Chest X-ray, PA view. Patient: 29 years old, sex M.
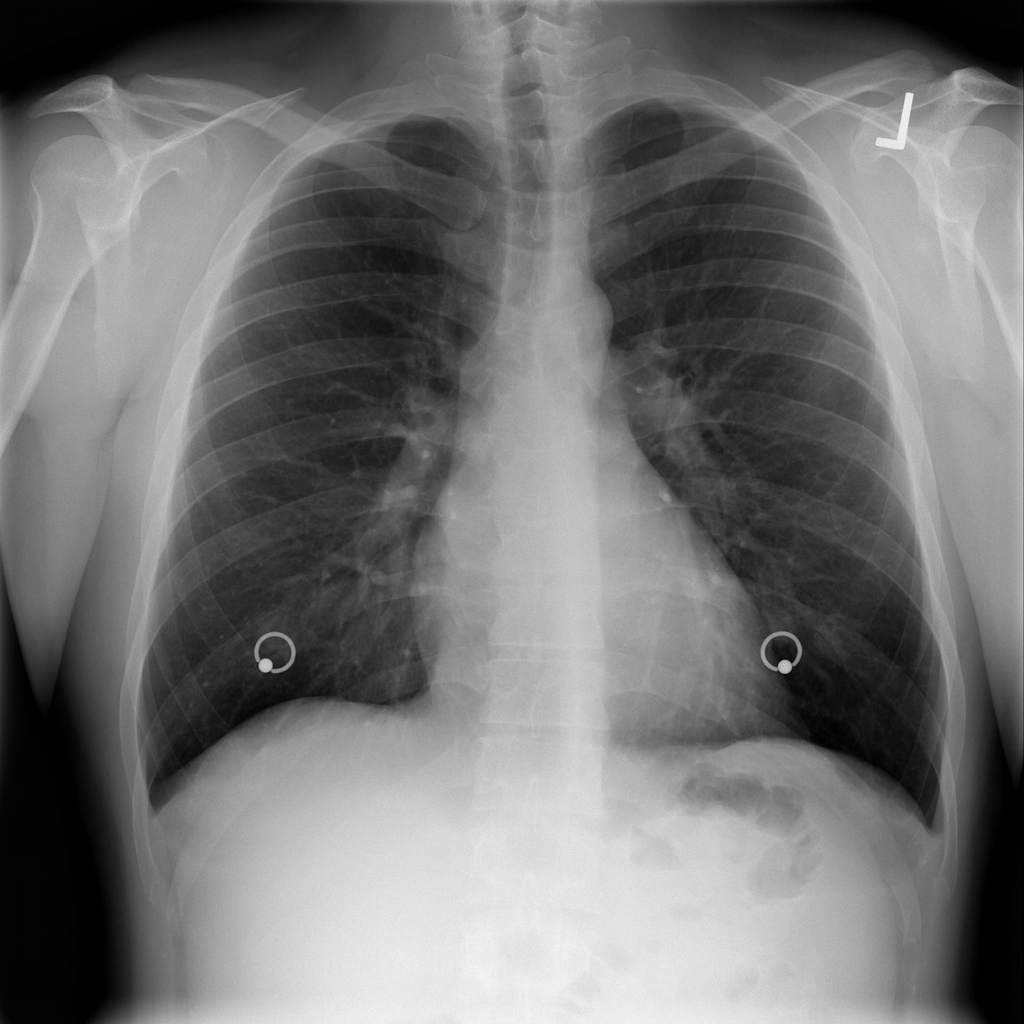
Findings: No Finding